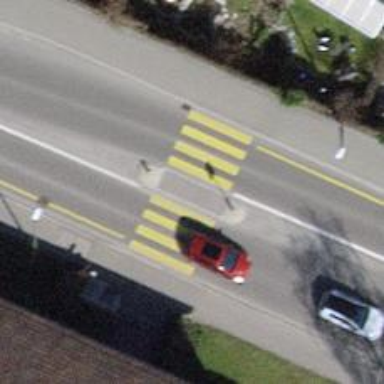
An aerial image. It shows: Uncontrolled crossing with pedestrian island.